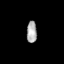
Tissue: prostate
Cell type: T cells
Senescence score: 0.2946
Nuclear area (px): 212
Mean DAPI intensity: 173.415